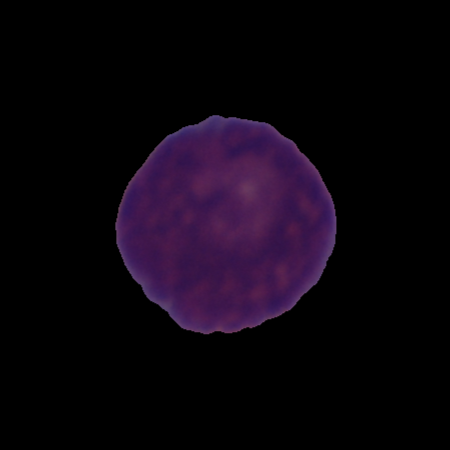
Label: cancer